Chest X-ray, AP view. Patient: 60 years old, sex F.
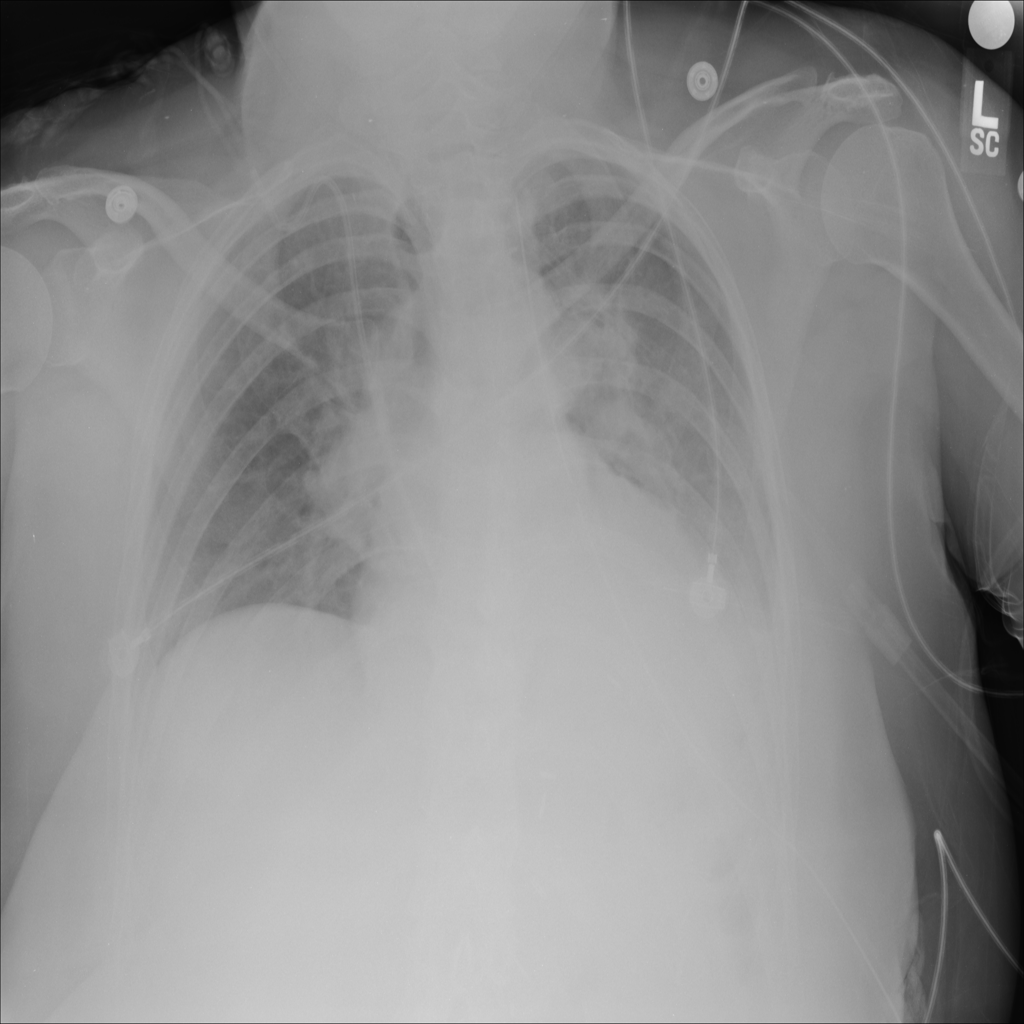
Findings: No Finding